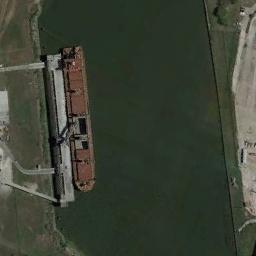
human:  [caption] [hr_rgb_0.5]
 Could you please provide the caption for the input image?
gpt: There is a ship in the green water on the shore .

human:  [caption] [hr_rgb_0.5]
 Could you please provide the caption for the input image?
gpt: An orange-red bulk carrier docked by the dock .

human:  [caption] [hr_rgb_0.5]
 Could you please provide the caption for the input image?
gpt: The orange cargo ship is docked at the dock and the water is dark green .

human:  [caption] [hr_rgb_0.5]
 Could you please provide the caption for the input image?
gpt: There is a ship at sea .

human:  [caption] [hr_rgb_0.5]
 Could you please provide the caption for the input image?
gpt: The brown ship is at the harbor .